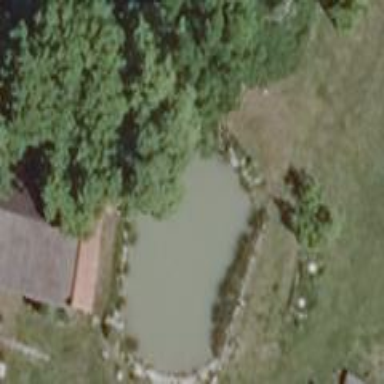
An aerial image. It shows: Pond surrounded by natural water.